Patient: sex F, age 62
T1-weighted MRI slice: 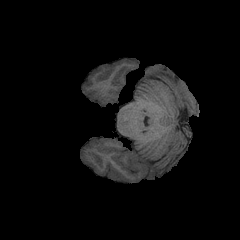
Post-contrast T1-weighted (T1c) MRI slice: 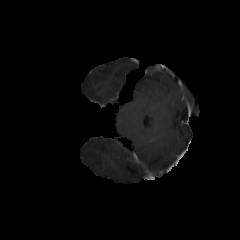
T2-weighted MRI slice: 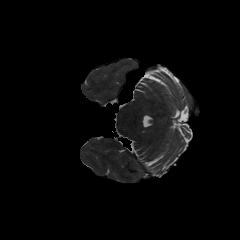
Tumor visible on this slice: no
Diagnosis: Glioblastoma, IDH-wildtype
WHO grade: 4